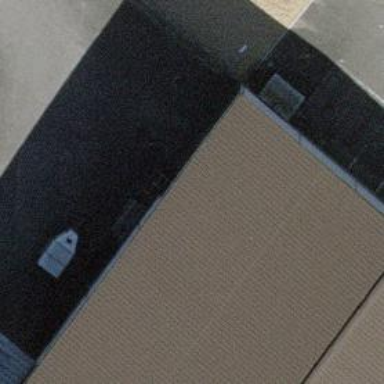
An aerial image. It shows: Garden center shop.